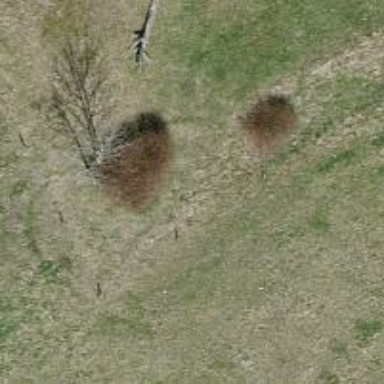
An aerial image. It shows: Shrub in its natural environment.